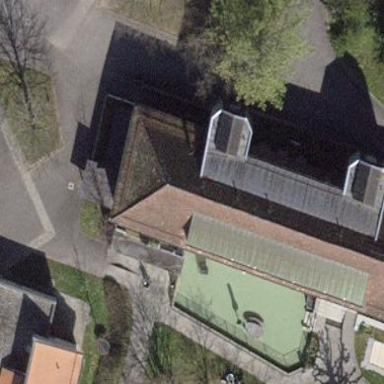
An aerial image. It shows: School building.